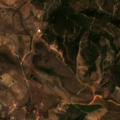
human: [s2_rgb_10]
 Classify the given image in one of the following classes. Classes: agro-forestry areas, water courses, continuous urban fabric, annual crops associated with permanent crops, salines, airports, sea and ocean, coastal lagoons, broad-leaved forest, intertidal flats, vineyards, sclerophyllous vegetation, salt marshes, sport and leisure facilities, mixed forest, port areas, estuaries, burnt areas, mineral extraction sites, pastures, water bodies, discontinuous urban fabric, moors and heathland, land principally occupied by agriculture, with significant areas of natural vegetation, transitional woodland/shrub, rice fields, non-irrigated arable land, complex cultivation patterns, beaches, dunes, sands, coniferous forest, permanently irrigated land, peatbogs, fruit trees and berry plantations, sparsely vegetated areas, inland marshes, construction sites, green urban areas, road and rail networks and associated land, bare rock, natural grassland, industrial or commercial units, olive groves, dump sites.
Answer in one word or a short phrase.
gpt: non-irrigated arable land, land principally occupied by agriculture, with significant areas of natural vegetation, broad-leaved forest, transitional woodland/shrub